Aerial crown-view tile of a tropical tree (Barro Colorado Island, Panama), acquired 20250124:
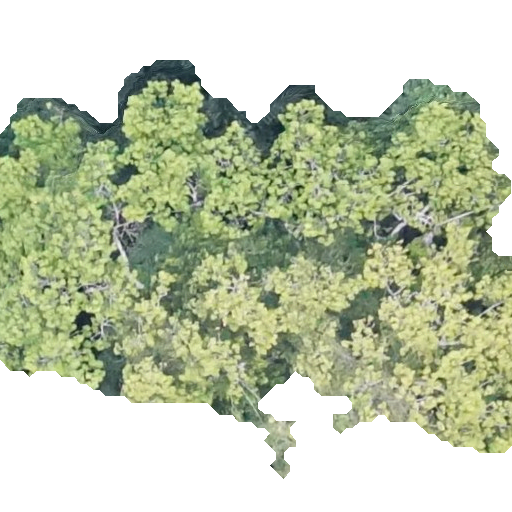
Species: Ceiba pentandra
GBIF accepted scientific name: Ceiba pentandra
Crown area: 244.42 m²